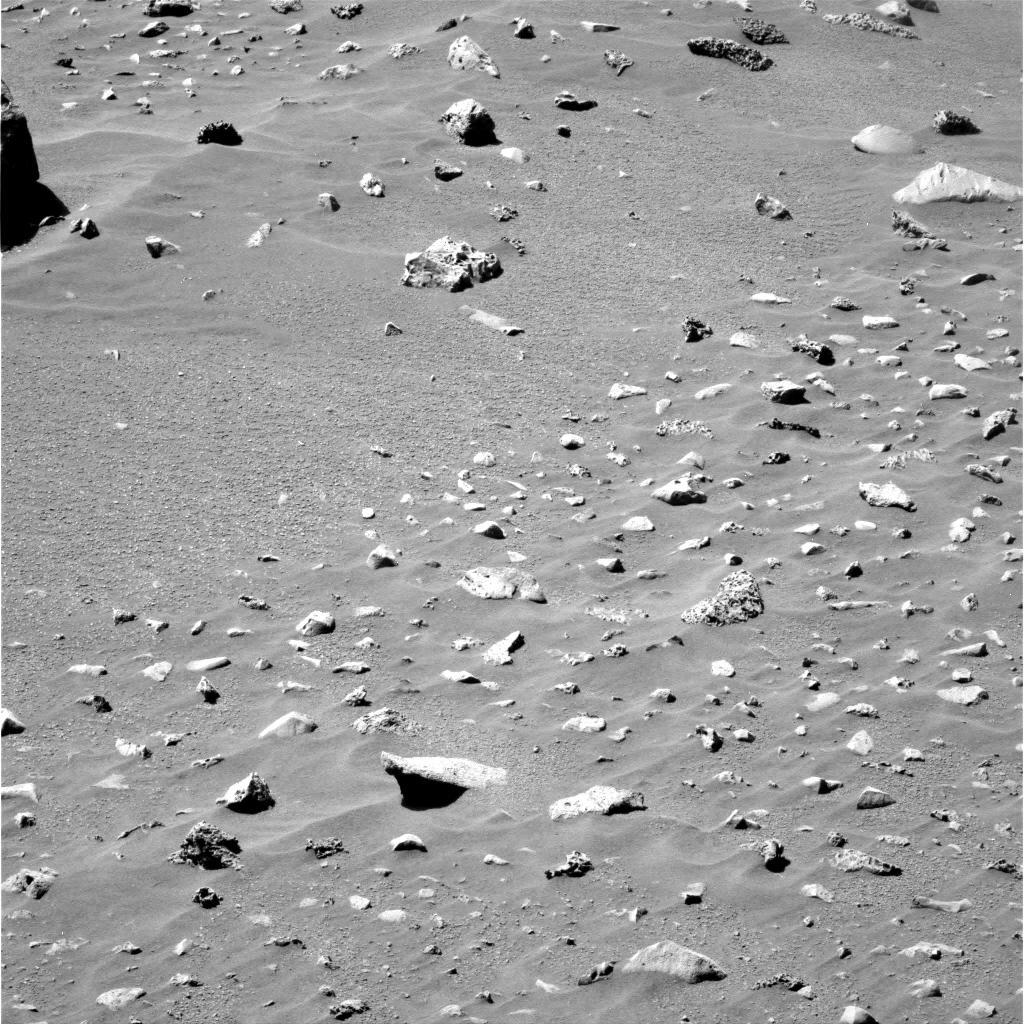
Terrain classes present: Bedrock, Gravel / Sand / Soil, Rock, Shadow